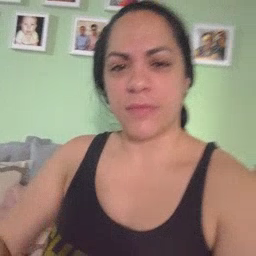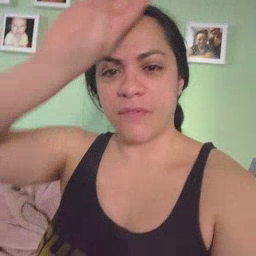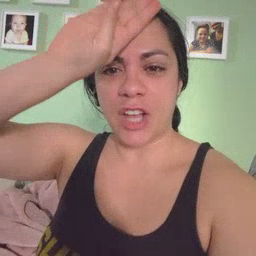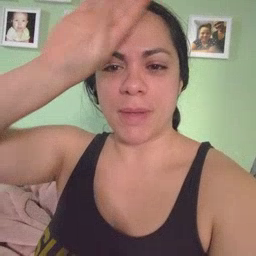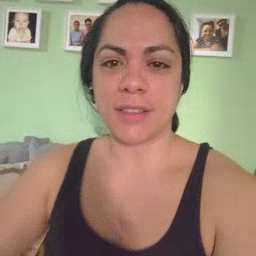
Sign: fireman